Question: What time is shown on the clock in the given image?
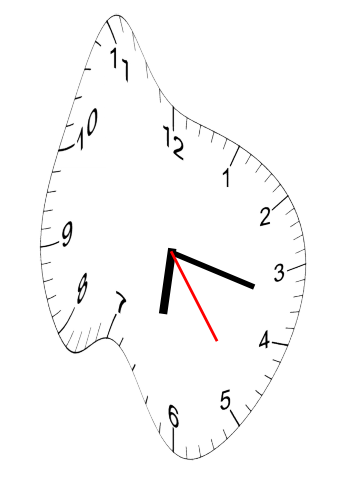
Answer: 06:17:24